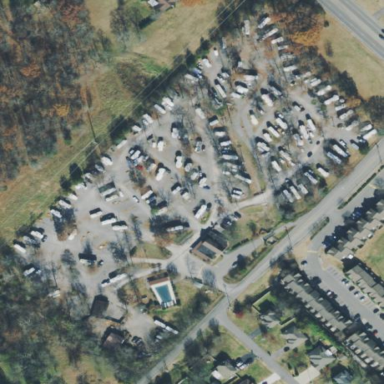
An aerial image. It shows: Caravan site for tourism.